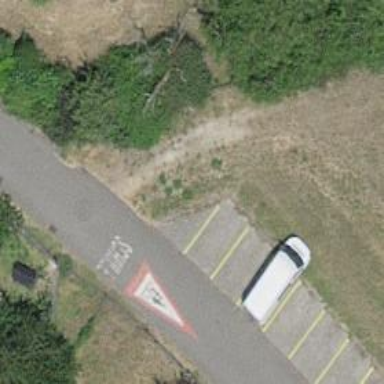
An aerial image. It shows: Parking area with surface.